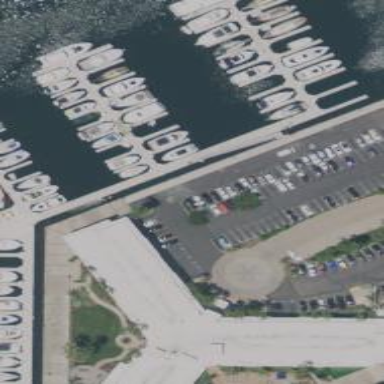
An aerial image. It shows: Man-made pier.